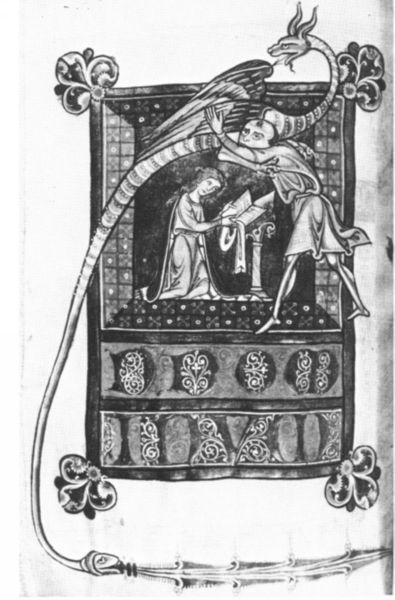
Titel: Stundenbuch
Institution: Wien, Museum für angewandte Kunst
Schlagwörter: feuer, flügel, kampf, kopf, mann, weiß, menschen, blume, blumen, frau, schwarz, zeichnung, dame, tuch, malerei, ornament, bibel, federn, halten, rahmen, gold, kutte, ohren, schwanz, schrift, weib, lesen, ornamente, verzierung, knie, dünn, buch, rechteck, schwarzweiss, illustration, text, buchstabe, buchstaben, knien, schlange, beten, gebet, pult, ranke, buchseite, teufel, kniend, mittelalter, echse, maria, miniatur, ungeheuer, drachen, lesende, drache, handschrift, monster, blättern, latein, initial, buchmalerei, lindwurm, phönix, fabeltier, stundenbuch, kniene, initale, mittelalter#, möänch